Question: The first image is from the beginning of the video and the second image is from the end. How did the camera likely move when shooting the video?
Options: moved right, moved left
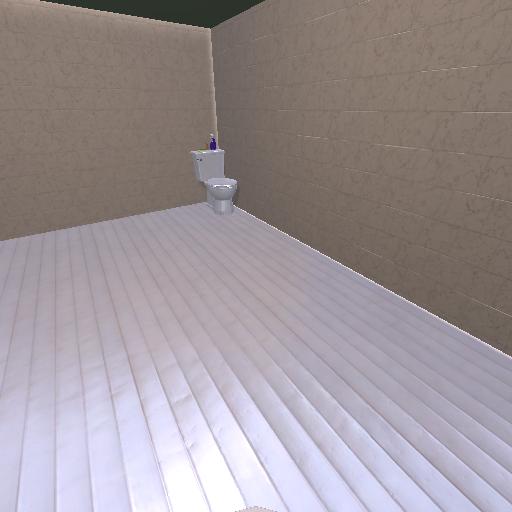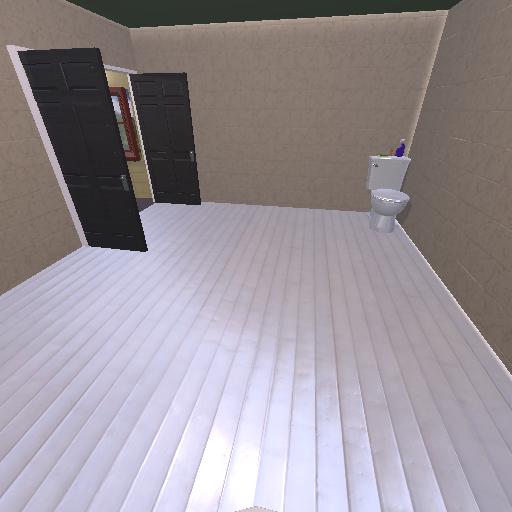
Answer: moved right